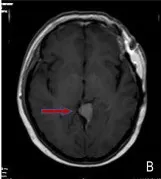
Changes of meningioma at different shooting angles of MRI. The residual lesions lessened on 2020-12-24.
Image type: radiology (mri)